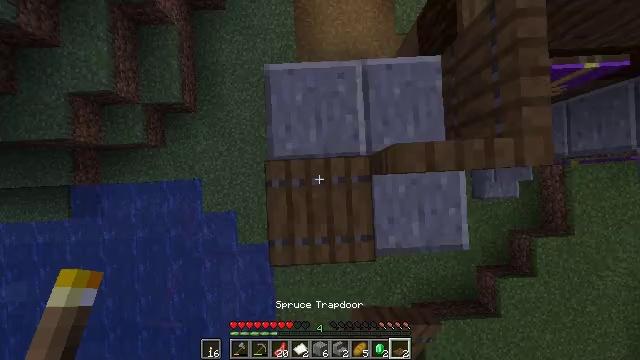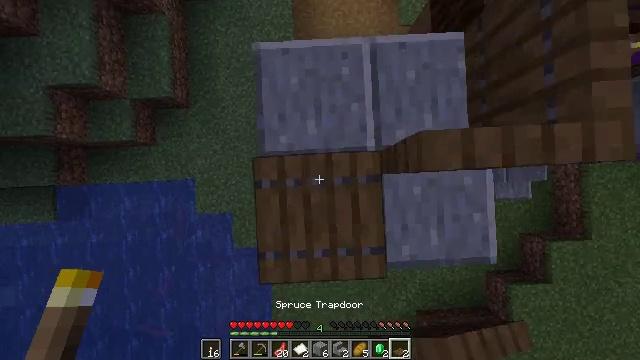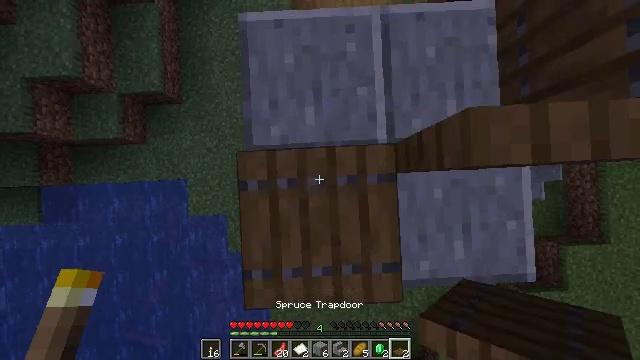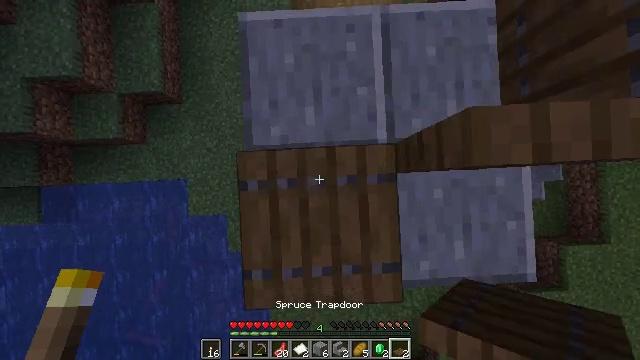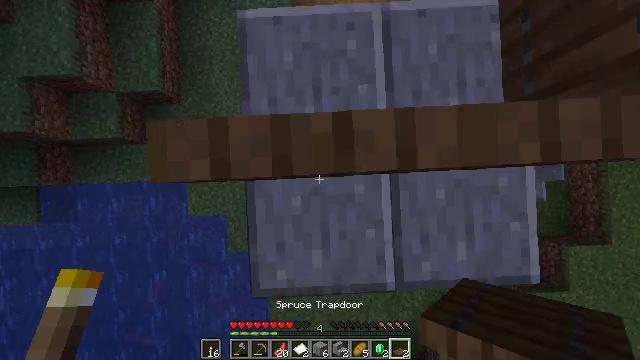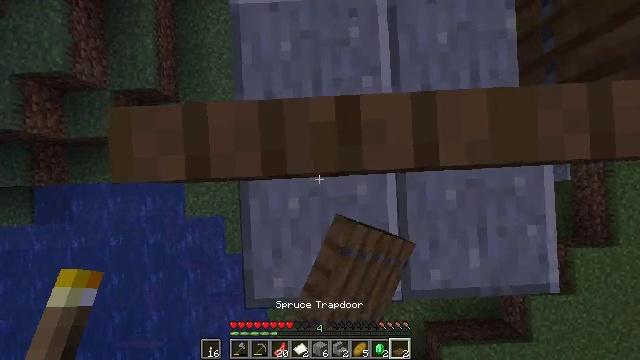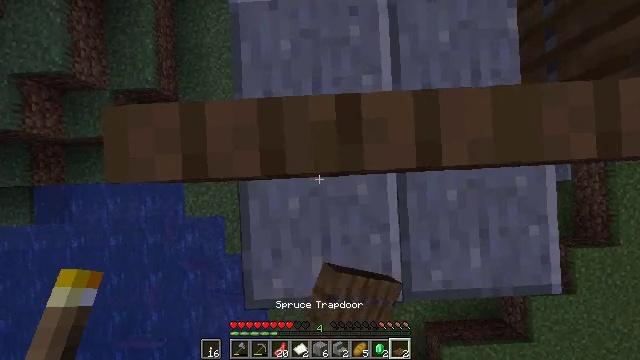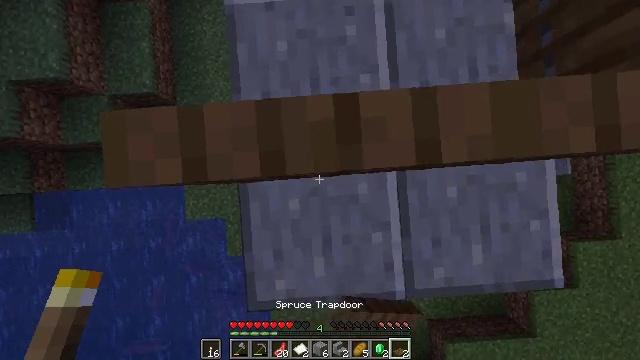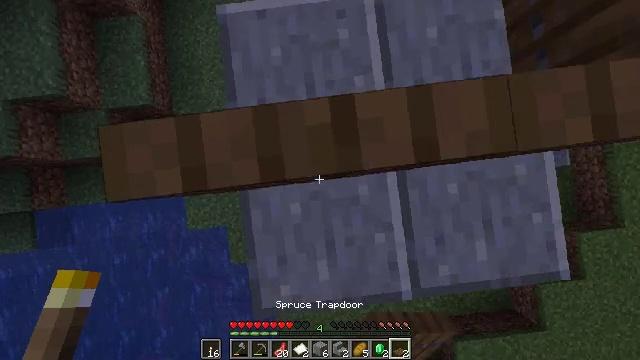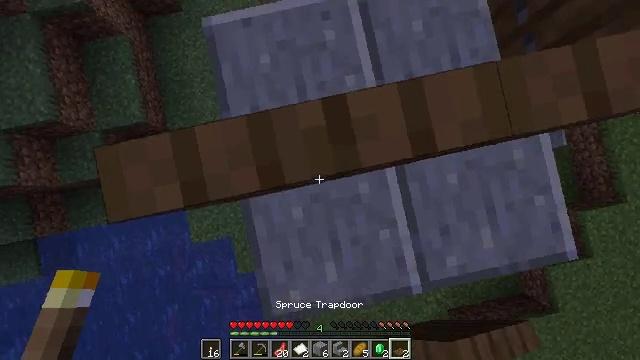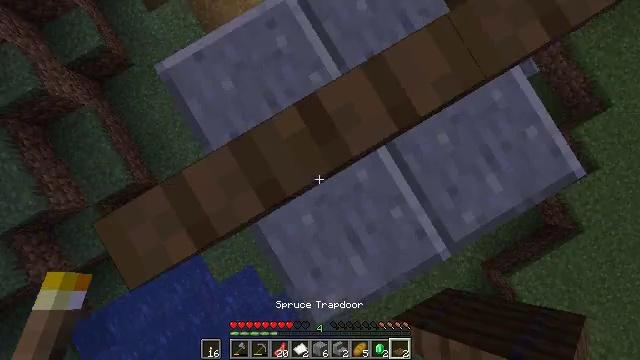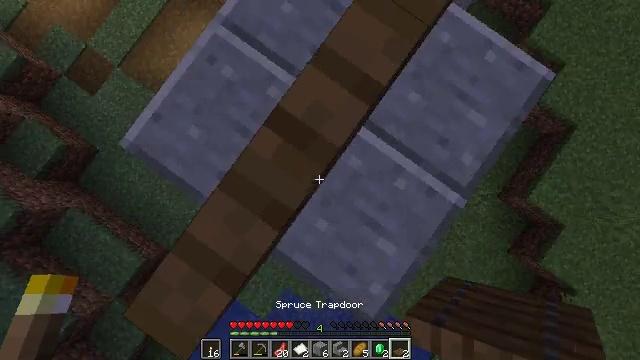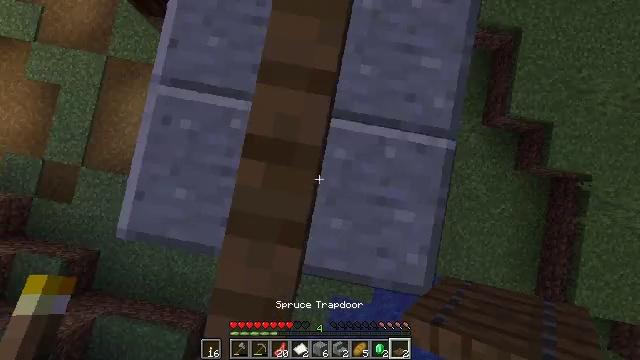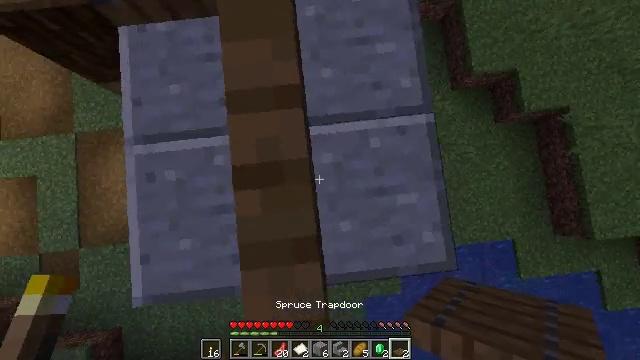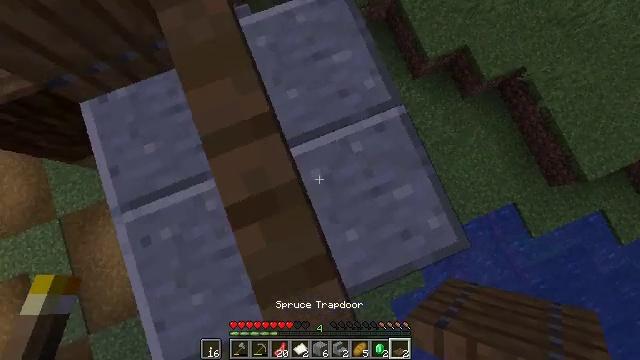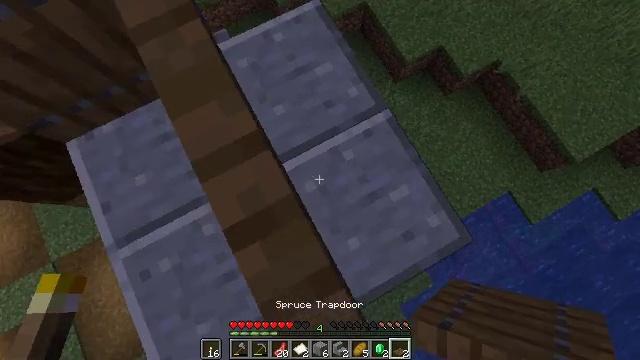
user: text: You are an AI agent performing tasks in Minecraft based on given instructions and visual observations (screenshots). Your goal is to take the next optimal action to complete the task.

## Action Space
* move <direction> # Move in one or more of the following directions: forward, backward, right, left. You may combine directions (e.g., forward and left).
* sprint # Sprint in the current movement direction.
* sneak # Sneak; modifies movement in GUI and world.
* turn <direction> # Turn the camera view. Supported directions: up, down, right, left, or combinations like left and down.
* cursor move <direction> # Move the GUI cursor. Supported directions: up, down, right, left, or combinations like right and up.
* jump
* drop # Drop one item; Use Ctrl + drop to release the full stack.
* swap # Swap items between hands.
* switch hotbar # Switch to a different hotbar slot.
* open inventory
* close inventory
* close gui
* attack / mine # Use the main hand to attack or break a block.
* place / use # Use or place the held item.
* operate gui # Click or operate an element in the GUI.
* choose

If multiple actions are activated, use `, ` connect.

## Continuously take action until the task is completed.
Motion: motion action
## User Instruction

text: Retrieve the polished andesite from the wall.
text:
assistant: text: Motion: no_op
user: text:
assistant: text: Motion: no_op
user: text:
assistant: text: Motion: no_op
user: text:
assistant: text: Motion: use / place
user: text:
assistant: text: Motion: use / place
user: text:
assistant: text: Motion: use / place
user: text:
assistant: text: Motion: turn right
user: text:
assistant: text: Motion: turn right
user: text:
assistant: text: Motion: turn right
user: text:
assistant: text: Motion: turn right
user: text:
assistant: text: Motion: turn right
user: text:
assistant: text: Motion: turn right
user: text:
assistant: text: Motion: turn right and up
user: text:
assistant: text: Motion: turn right and up
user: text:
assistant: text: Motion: turn right and up
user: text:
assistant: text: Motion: move forward, turn right and up
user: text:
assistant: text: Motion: move forward
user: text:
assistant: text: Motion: move forward
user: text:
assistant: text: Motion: move forward
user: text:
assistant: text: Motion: no_op
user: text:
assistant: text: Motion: no_op
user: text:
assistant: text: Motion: turn left
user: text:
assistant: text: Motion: turn left
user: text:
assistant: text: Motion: turn left
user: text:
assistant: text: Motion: turn left
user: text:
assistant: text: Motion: turn left and up
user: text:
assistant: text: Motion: turn left
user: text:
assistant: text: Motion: turn left
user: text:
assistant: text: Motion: turn left
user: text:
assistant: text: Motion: no_op